Field crop: maize
Growth stage: 1
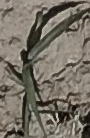
Species: sorghum